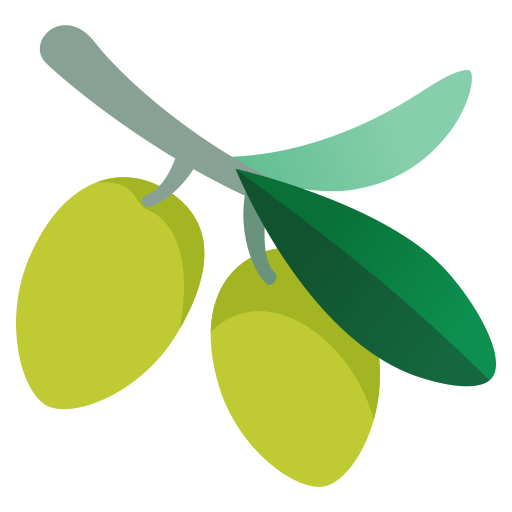
Emoji: 🫒